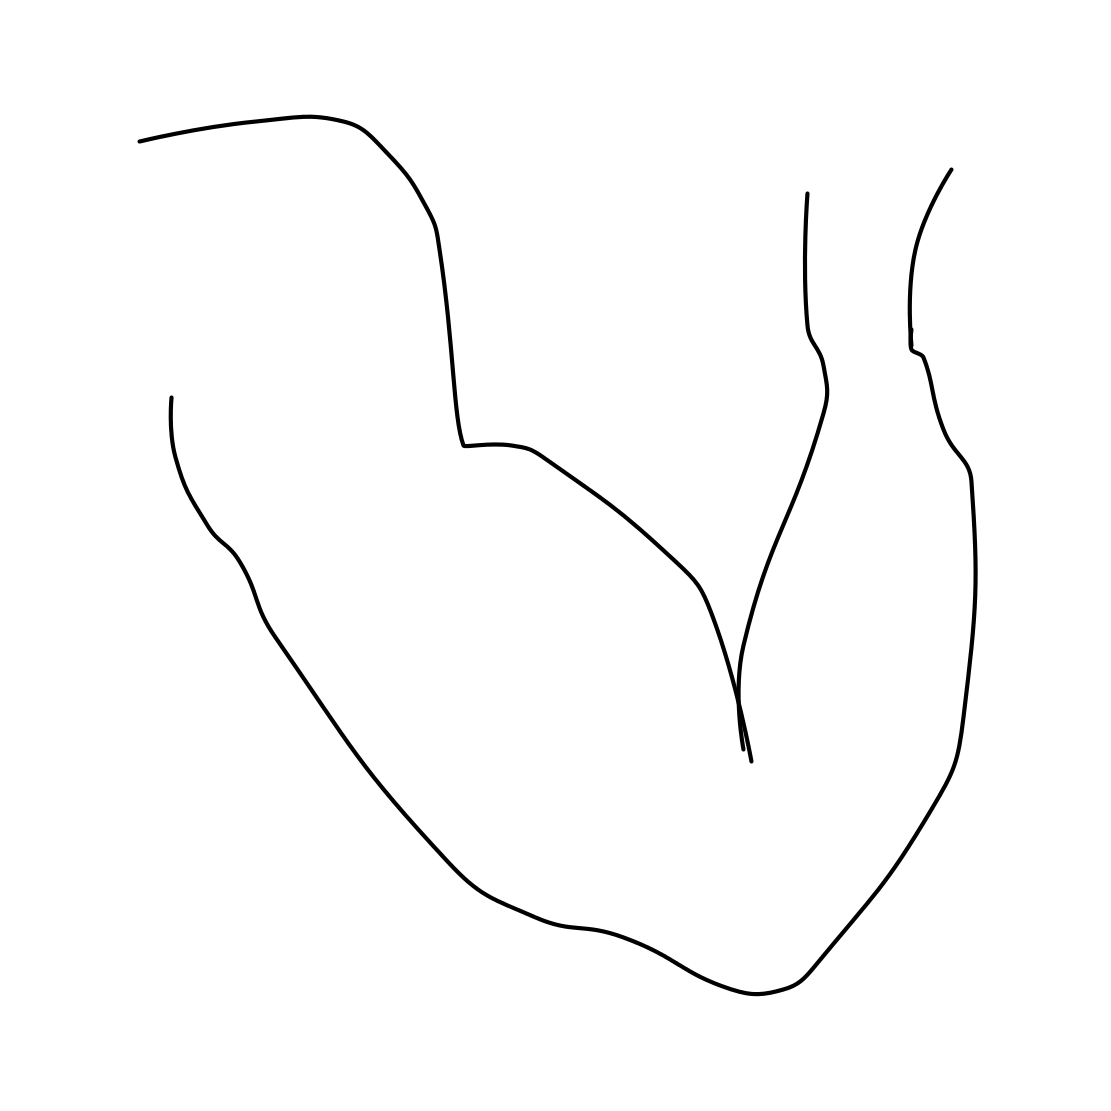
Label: arm